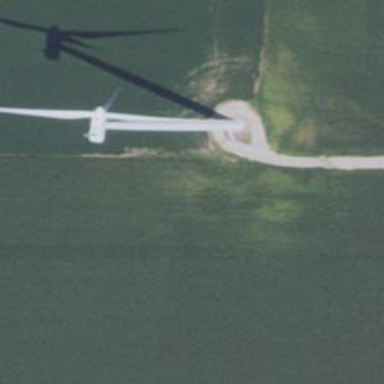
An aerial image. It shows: Wind power generator with horizontal axis wind turbine manufactured by Vestas.